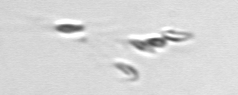
Label: Dinobryon